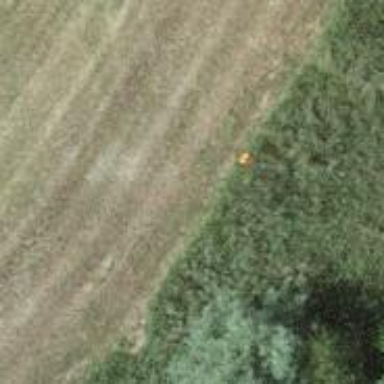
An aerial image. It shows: Orange aerial marker on pole.